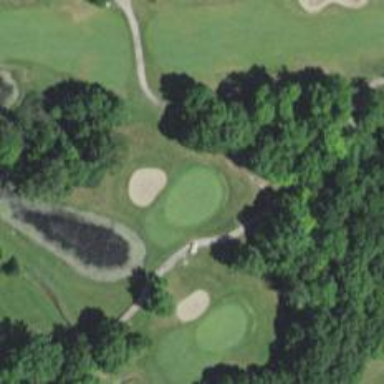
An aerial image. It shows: Golf hole.